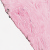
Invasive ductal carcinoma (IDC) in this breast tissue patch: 0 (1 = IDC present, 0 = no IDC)